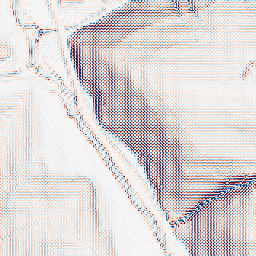
Category: wavelet
Decomposition family: wavelet_dwt
Decomposition parameters: wavelet: haar
level: 2
Upsampling method: lanczos
Upsampling parameters: scale: 2
Upsampling scale: 2